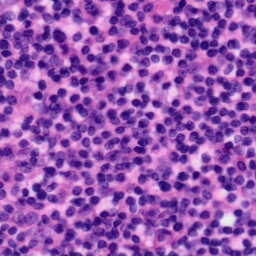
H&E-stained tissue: Tonsil